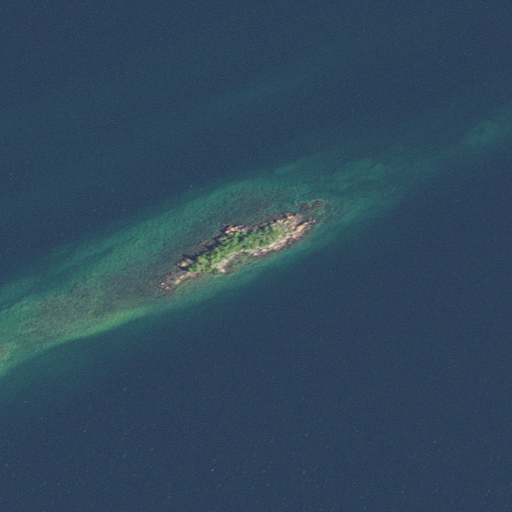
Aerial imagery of island in Michigan named Diamond Island containing only open water